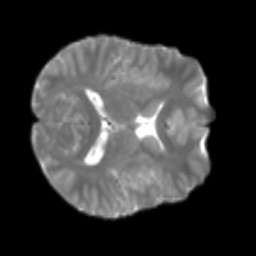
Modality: T2w
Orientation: axial
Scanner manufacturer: siemens
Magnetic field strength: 3 T
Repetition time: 4 s
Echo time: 0.0594 s